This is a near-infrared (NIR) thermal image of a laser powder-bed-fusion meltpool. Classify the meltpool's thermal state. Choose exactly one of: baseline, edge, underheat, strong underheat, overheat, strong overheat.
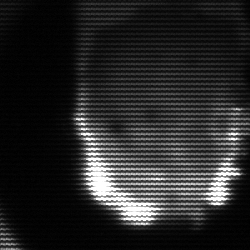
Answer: baseline